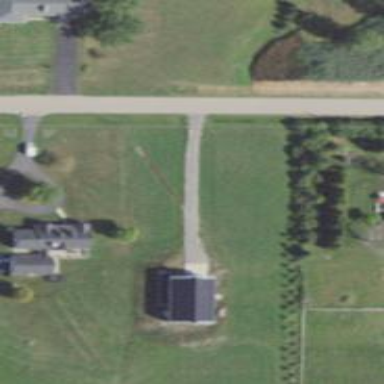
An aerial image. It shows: Driveway.